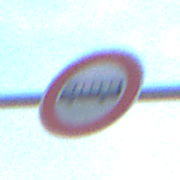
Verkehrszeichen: VerbotKraftomnibusse
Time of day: SunriseSunset
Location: Outdoor (Suburban)
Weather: PartlyCloudy
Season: Winter
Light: Natural